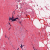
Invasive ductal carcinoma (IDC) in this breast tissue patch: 1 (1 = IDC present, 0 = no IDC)